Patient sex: M
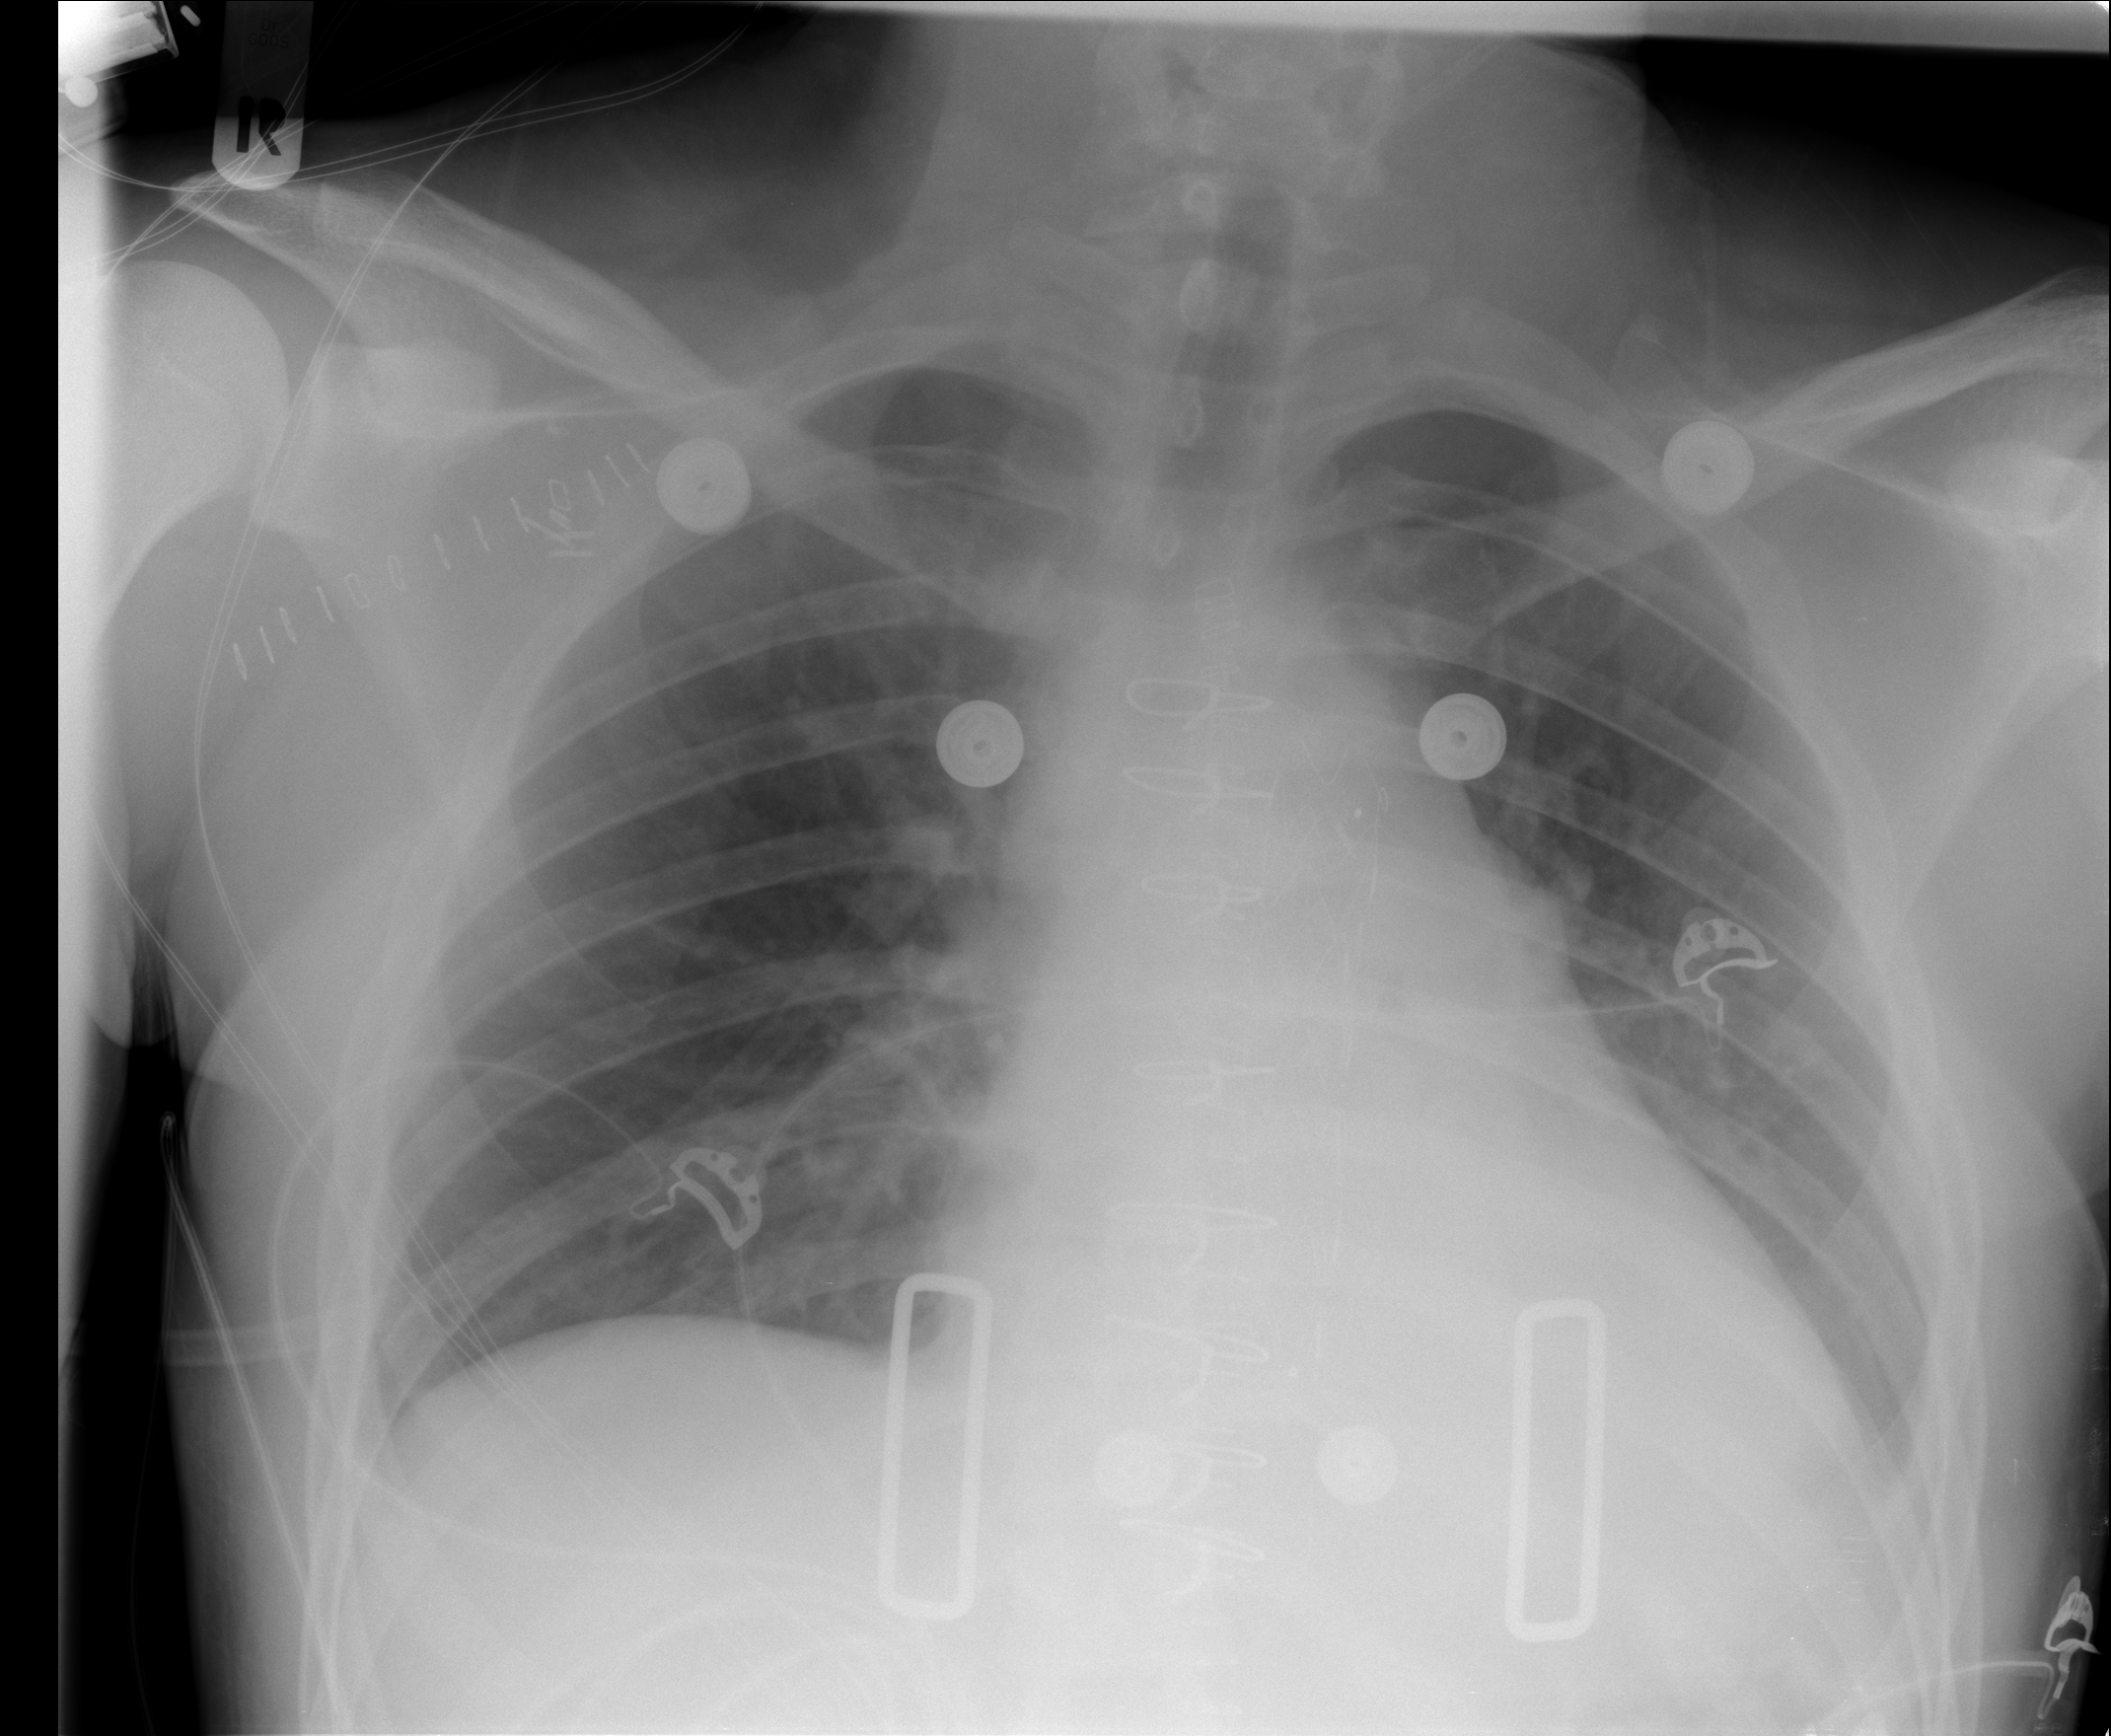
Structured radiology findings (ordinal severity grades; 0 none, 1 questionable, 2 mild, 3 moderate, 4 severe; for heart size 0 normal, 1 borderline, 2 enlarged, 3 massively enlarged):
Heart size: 0
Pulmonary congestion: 0
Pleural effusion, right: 0
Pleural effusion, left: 1
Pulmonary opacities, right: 0
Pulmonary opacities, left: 0
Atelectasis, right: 0
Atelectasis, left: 0